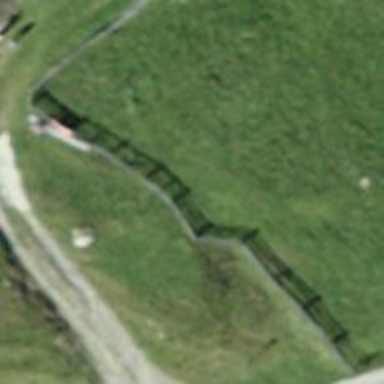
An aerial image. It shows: Wall barrier.